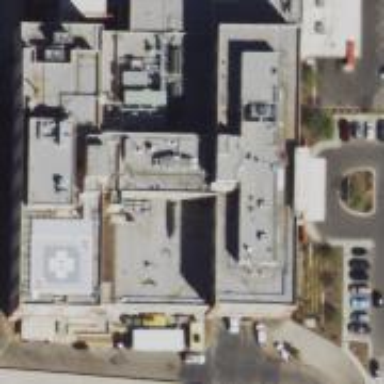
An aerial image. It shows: Hospital building.